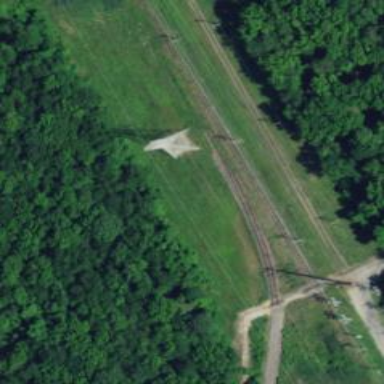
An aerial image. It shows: Disused railway spur.